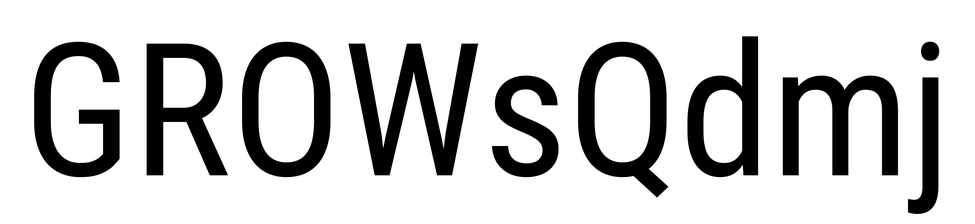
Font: Roboto_Condensed_Regular